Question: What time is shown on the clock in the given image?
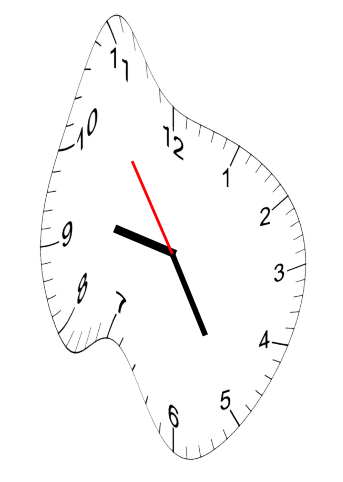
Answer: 09:24:54